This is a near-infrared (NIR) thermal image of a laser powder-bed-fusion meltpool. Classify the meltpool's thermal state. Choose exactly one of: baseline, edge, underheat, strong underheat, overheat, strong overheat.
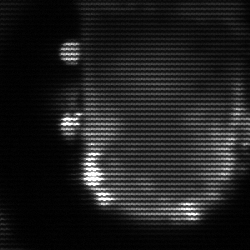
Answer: baseline